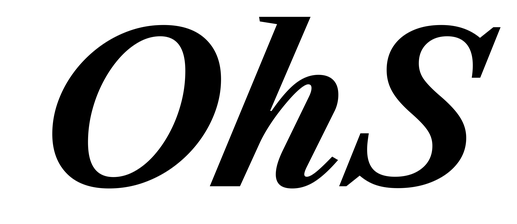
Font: LibreCaslonText-Italic_Bold_Italic